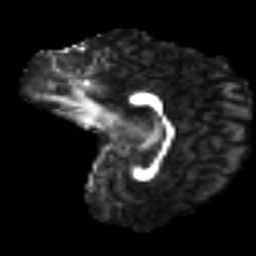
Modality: FA
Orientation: sagittal
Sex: female
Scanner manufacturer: ge
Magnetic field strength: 3 T
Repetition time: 7 s
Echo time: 0.08 s